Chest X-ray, AP view. Patient: 37 years old, sex M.
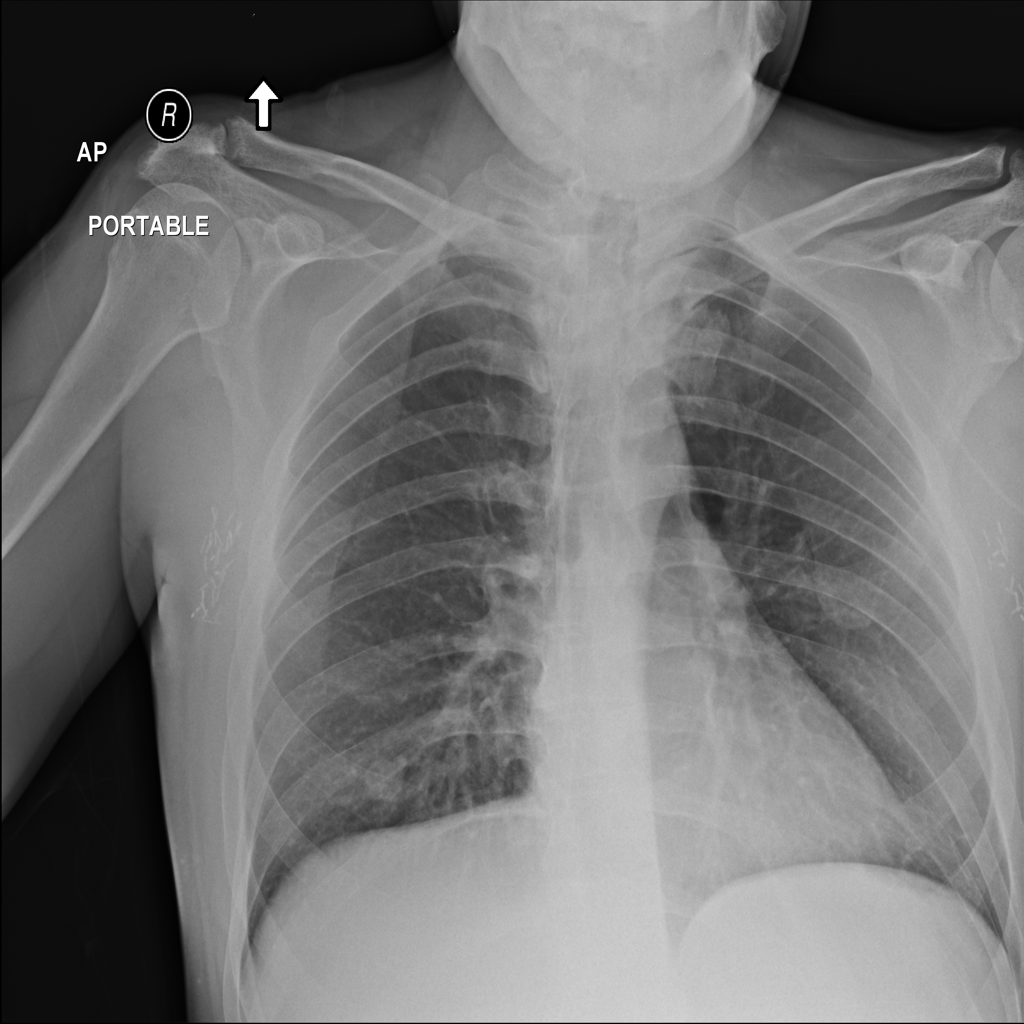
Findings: Infiltration, Nodule